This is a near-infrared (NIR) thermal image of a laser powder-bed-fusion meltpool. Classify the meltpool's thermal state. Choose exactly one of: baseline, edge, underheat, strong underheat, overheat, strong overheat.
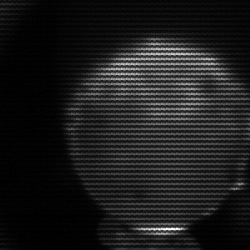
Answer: edge